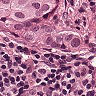
Metastatic tissue present: yes